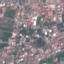
Label: Residential